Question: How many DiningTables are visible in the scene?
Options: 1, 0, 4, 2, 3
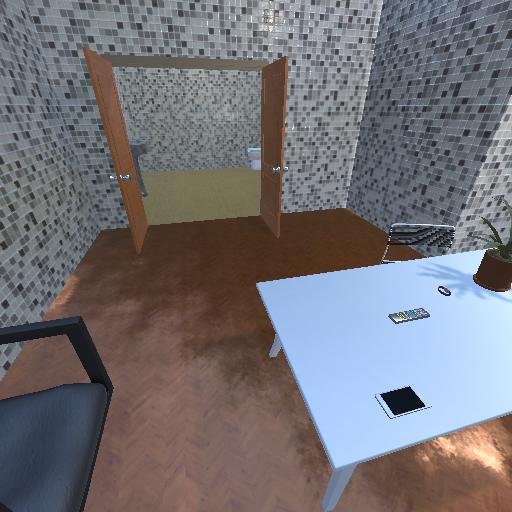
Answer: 1